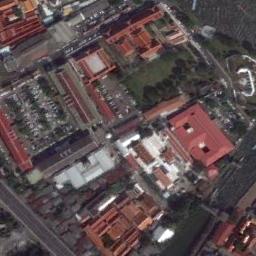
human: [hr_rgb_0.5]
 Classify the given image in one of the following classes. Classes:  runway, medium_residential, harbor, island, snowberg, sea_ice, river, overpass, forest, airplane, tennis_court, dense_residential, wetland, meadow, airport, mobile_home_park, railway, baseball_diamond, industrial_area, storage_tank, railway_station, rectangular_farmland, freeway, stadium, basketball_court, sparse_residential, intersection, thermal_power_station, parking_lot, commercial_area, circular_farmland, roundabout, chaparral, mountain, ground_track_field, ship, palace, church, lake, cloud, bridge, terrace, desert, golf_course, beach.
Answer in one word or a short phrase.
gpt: palace